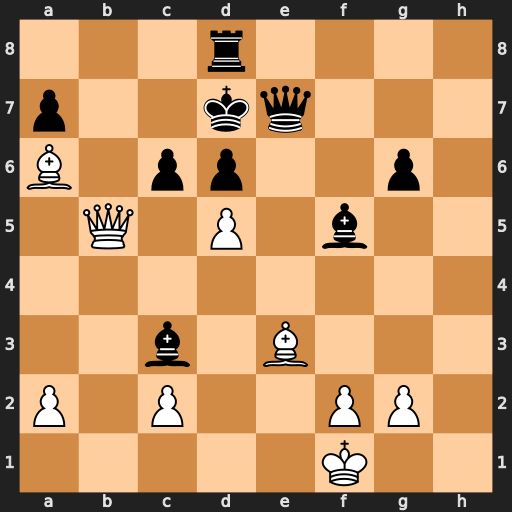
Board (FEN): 3r4/p2kq3/B1pp2p1/1Q1P1b2/8/2b1B3/P1P2PP1/5K2
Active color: w
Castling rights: -
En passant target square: -
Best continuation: Qxc6#